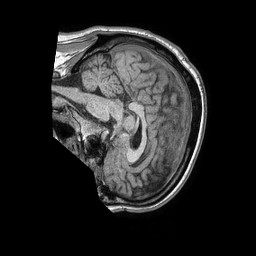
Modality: T1w
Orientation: sagittal
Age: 66
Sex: male
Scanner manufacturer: philips
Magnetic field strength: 1.5 T
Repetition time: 0.007745 s
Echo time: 0.003609 s